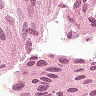
Metastatic tissue present: no